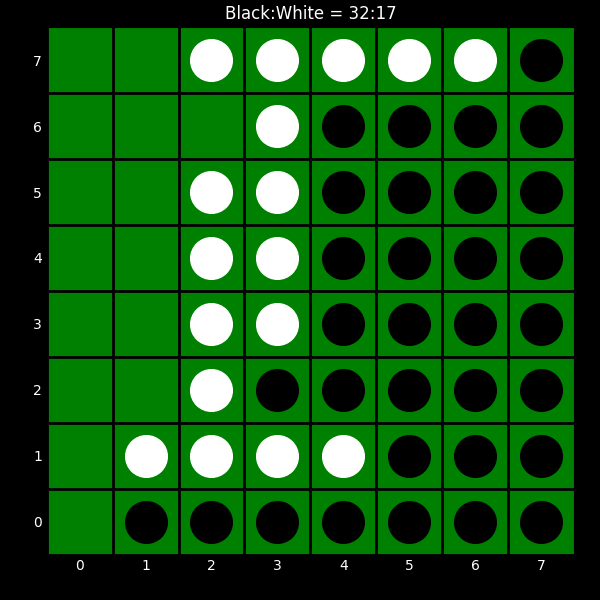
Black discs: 32
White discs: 17